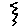
Label: zigzag